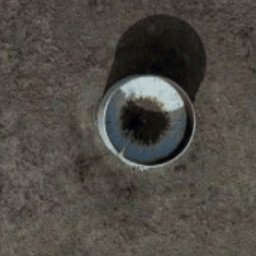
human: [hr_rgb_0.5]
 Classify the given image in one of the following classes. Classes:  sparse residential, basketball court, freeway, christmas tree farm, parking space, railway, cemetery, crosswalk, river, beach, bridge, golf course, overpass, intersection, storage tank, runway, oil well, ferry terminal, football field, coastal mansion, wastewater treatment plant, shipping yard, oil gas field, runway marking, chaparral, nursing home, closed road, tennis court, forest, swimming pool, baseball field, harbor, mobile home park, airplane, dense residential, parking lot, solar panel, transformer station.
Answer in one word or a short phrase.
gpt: storage tank